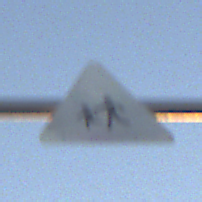
Verkehrszeichen: KinderRechts
Umgebung: Outdoor, Nature
Tageszeit: SunriseSunset
Wetter: Clear
Licht: Natural
Jahreszeit: NotSpecified
Kontrast: HighContrast